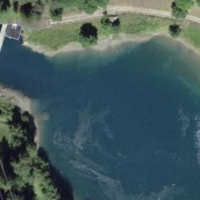
EUNIS habitat code: 14
Species observed at this site:
Asplenium septentrionale
Epipactis atrorubens
Lathyrus pratensis
Hipparchia semele